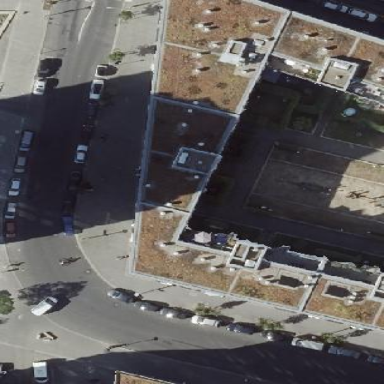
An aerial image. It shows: Residential building with flat roof.